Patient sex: F
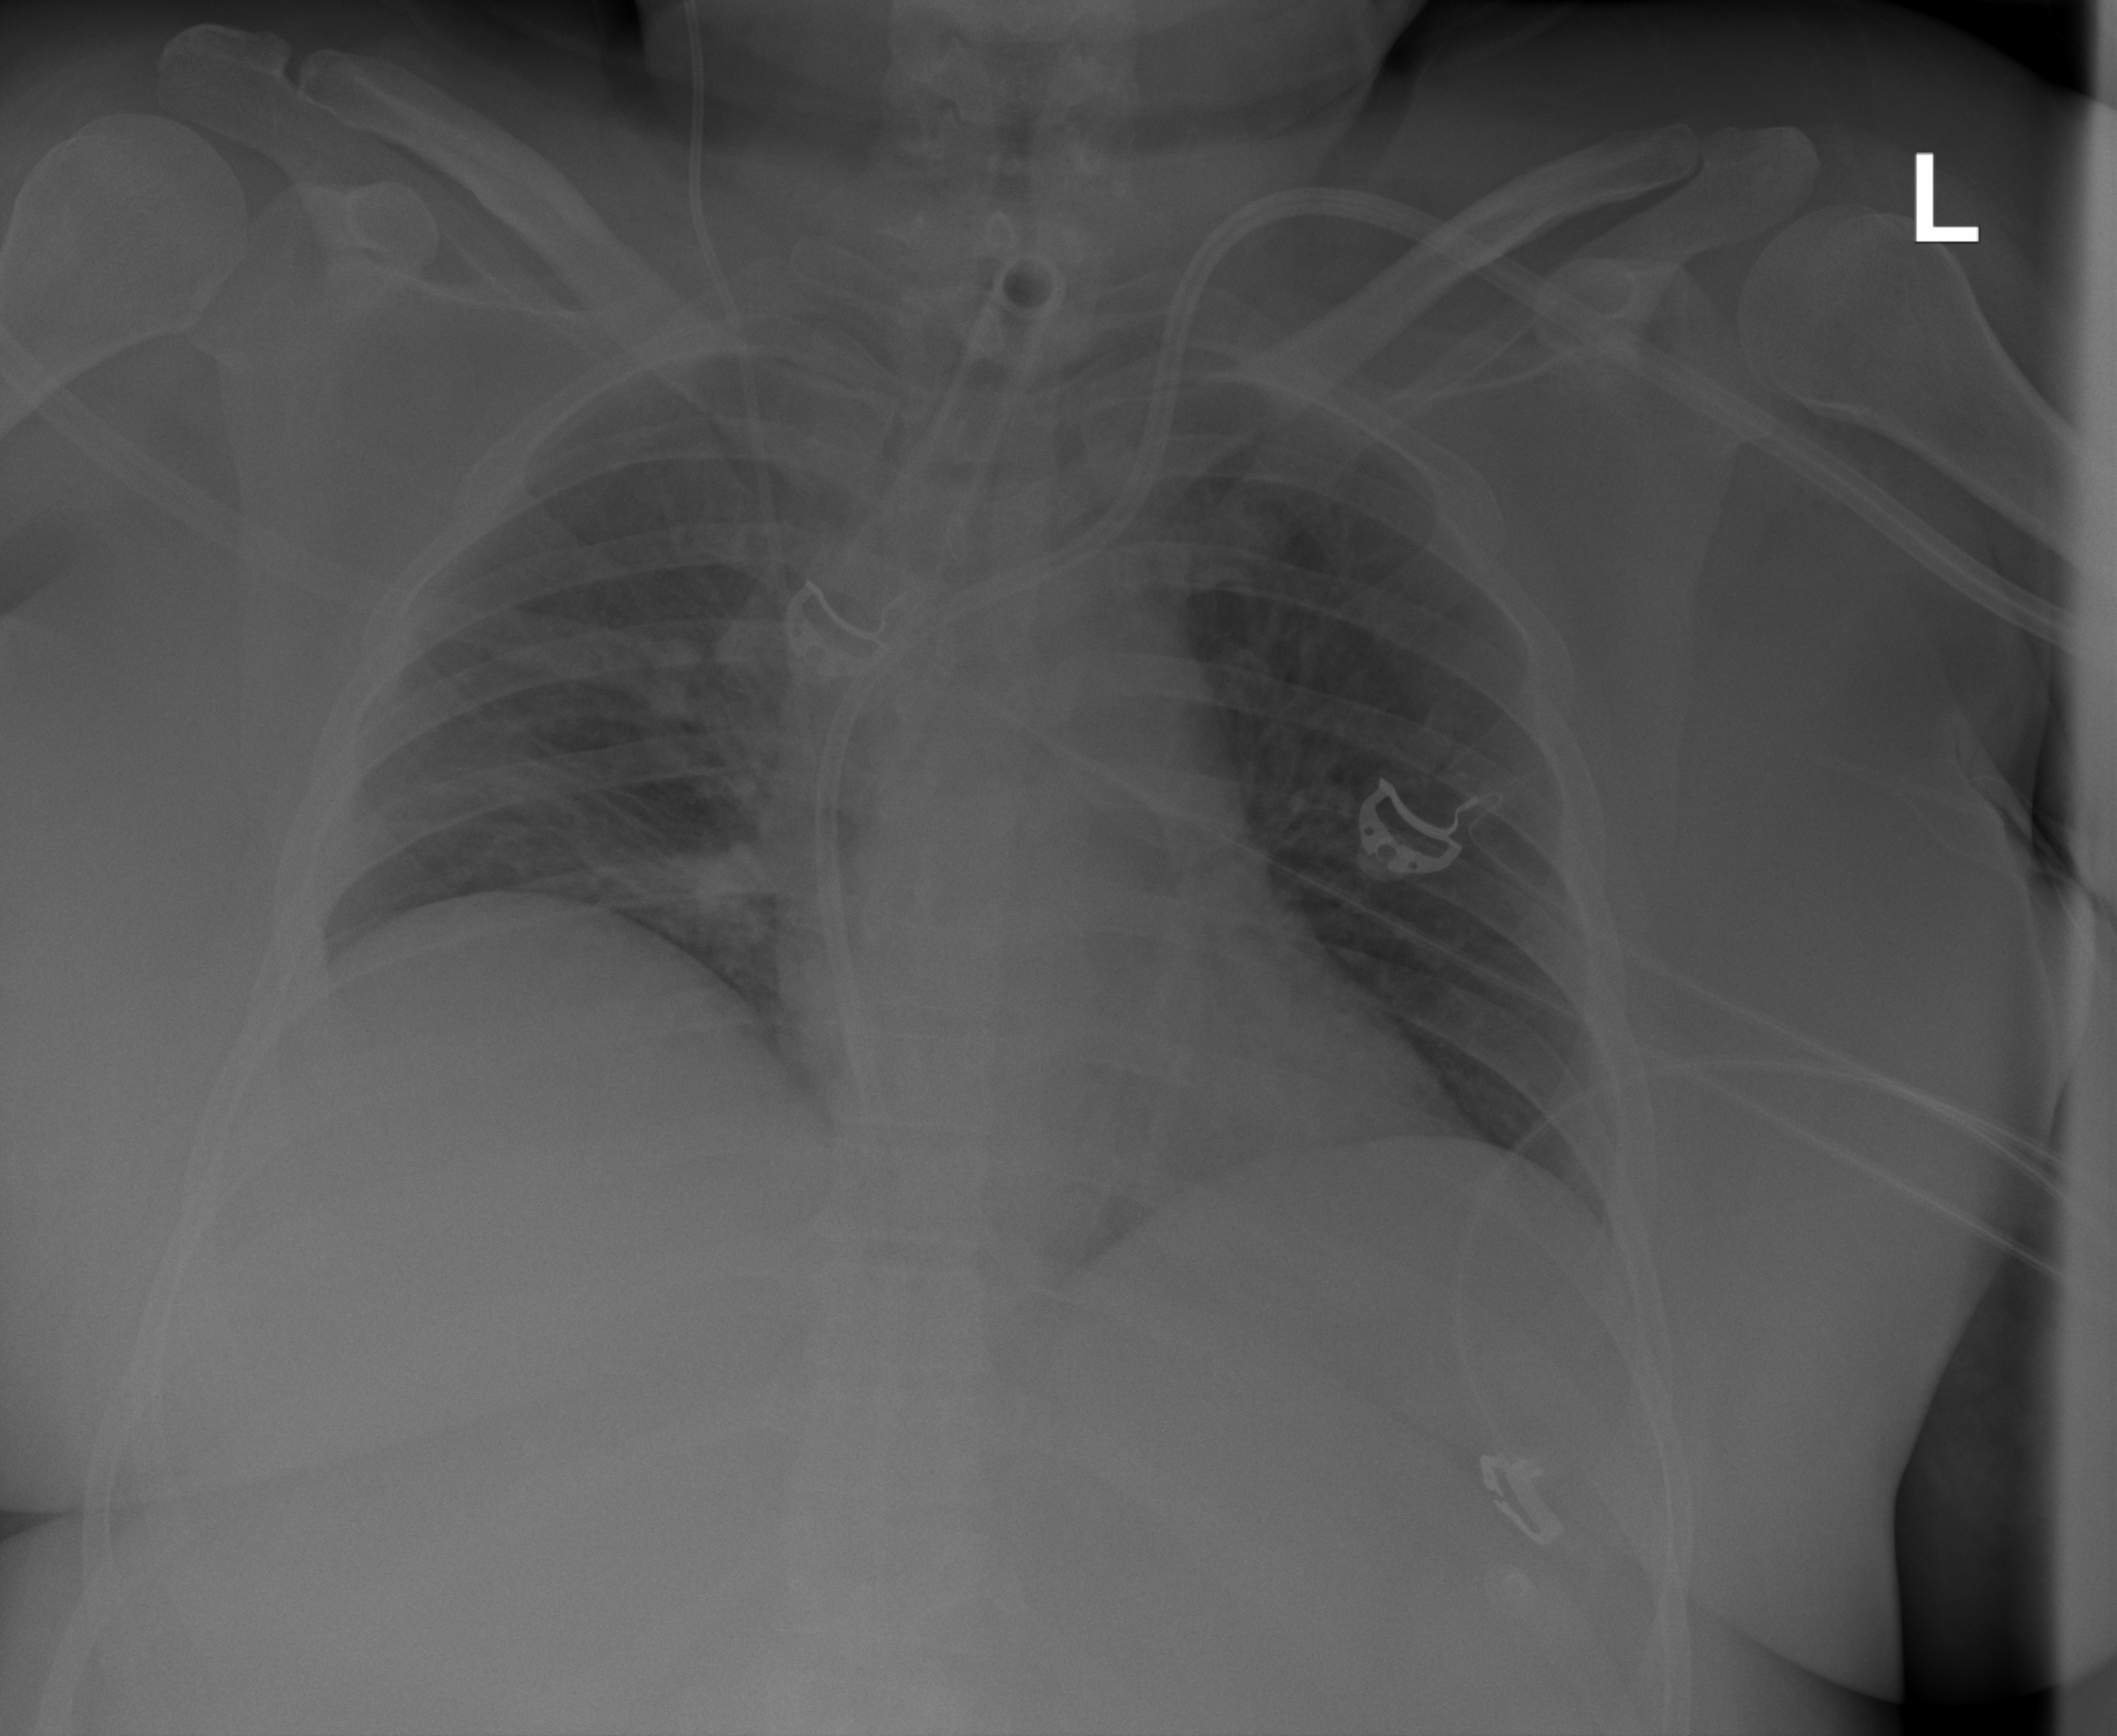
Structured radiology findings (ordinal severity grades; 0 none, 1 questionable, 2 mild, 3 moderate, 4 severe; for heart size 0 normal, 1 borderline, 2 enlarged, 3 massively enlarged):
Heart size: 0
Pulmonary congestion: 0
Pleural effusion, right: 0
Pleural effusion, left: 0
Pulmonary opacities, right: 2
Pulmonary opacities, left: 2
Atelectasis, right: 0
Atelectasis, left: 1